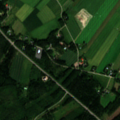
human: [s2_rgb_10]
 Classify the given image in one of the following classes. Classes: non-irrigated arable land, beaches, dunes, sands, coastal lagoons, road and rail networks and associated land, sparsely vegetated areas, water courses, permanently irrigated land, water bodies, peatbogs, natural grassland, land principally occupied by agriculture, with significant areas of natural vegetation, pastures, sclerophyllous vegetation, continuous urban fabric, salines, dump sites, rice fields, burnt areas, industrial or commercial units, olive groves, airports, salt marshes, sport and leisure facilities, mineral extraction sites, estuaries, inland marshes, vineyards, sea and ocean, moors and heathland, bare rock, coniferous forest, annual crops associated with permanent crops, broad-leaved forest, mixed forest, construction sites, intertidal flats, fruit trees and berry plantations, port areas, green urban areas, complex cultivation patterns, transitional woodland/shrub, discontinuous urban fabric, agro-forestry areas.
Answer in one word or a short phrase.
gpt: non-irrigated arable land, coniferous forest, mixed forest, transitional woodland/shrub